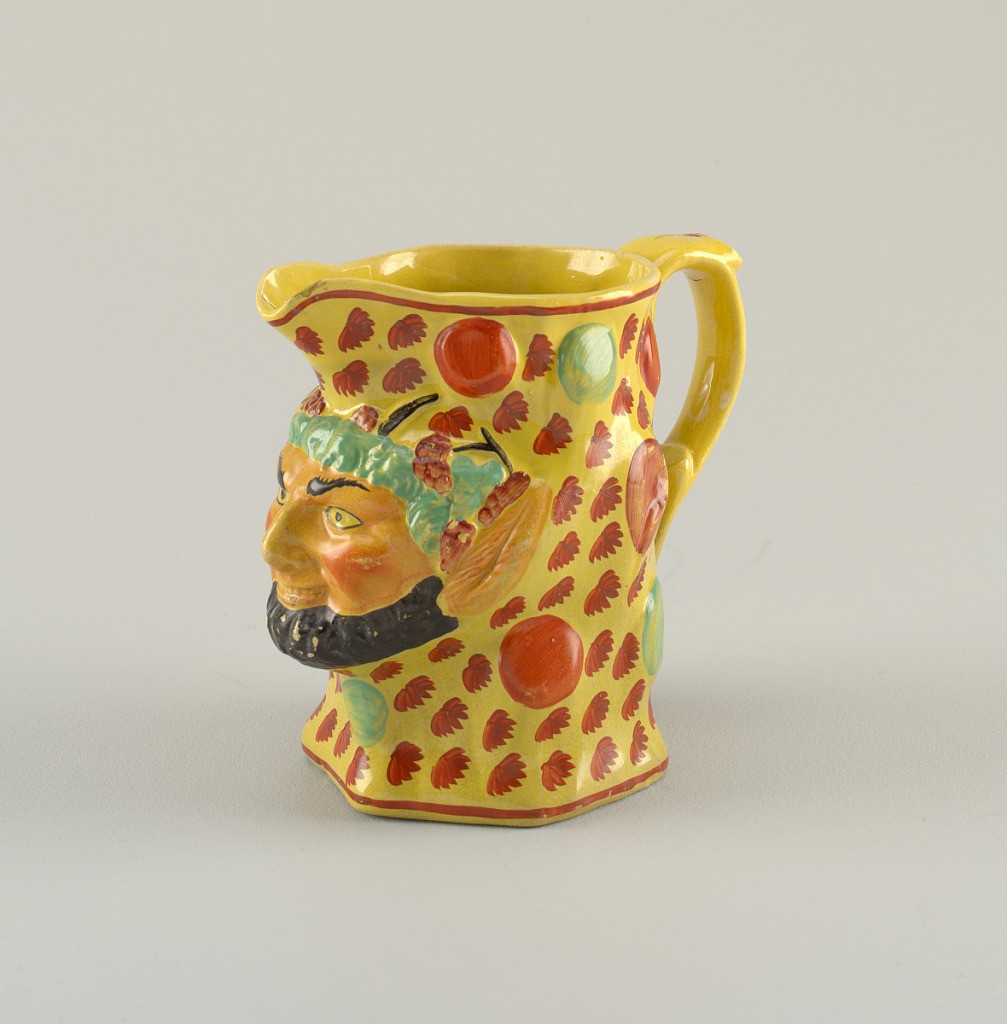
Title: Jug
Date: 1820–60
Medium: Yellow-ground and multi-colored painted decoration on molded stoneware
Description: Satyr mask with black beard with pointed ears and green hair projects out of jug. The rest of jug is decorated with red leaves and circles on yellow ground. Open spout; red border around rim and base.